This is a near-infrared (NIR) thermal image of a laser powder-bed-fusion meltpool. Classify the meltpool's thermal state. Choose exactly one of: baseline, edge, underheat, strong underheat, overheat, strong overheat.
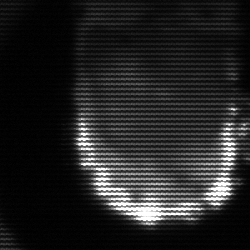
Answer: baseline